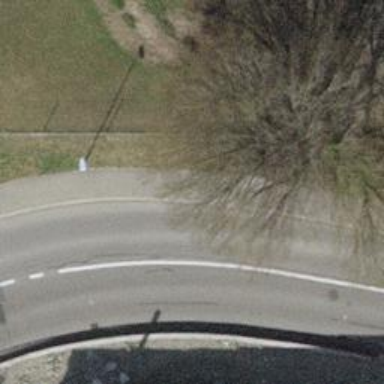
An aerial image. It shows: Street cabinet.